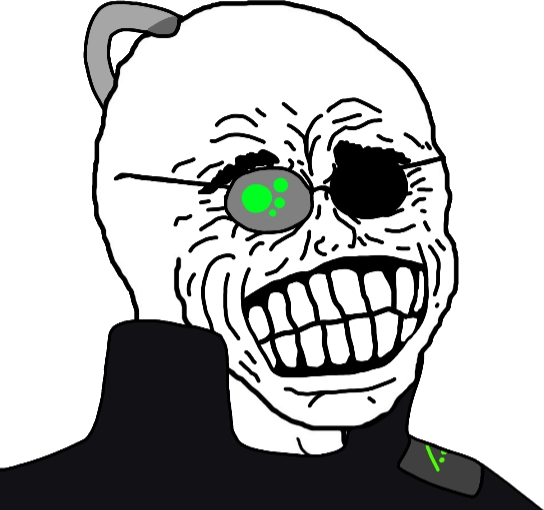
Label: 5_Oomer